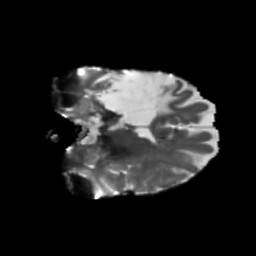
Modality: T2w
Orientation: coronal
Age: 46
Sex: female
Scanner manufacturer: siemens
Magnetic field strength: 3 T
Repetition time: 5.47 s
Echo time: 0.0854 s